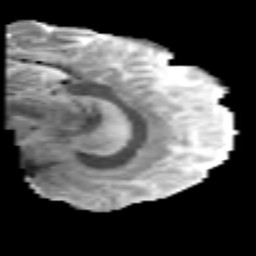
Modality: MD
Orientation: sagittal
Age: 32
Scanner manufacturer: philips
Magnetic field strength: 3 T
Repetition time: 8.6 s
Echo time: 0.127 s